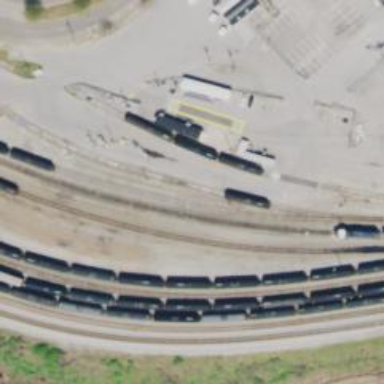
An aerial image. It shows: Railway yard in service.